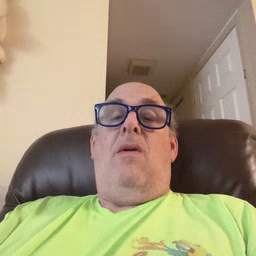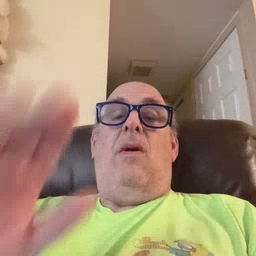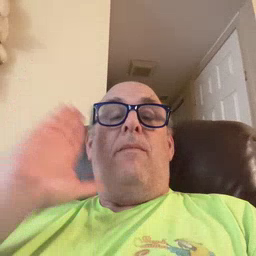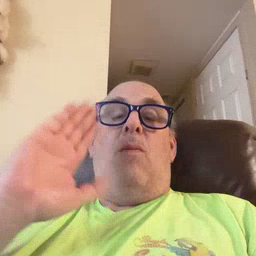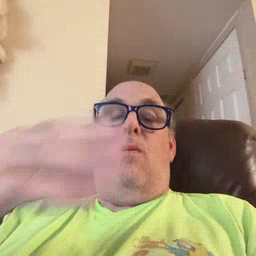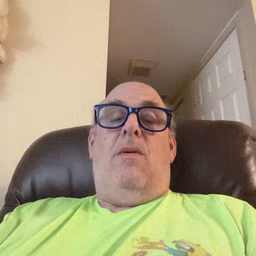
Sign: bedroom